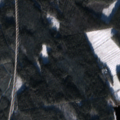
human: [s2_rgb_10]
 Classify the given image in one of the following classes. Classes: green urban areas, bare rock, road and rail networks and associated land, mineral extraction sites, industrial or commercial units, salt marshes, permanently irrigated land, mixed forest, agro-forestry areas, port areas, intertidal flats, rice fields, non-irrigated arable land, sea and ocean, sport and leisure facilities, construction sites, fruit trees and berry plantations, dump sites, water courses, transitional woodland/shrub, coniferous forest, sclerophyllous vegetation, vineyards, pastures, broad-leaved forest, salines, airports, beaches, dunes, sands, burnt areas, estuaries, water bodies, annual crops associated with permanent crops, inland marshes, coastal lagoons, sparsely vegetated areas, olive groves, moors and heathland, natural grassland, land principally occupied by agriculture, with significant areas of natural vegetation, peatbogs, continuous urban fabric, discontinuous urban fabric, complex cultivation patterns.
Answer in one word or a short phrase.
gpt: land principally occupied by agriculture, with significant areas of natural vegetation, coniferous forest, mixed forest, water bodies